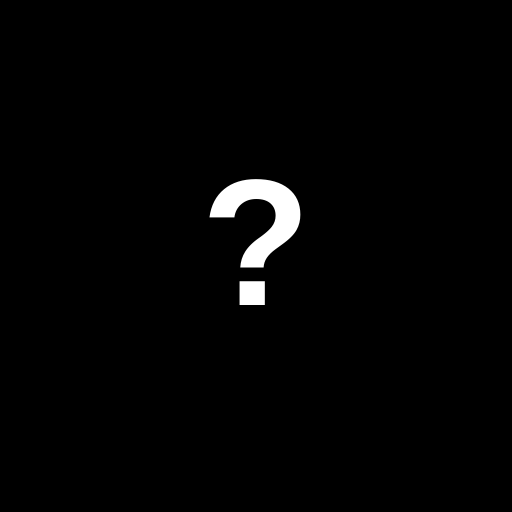
Character: ?
Unicode: U+003F (QUESTION MARK)